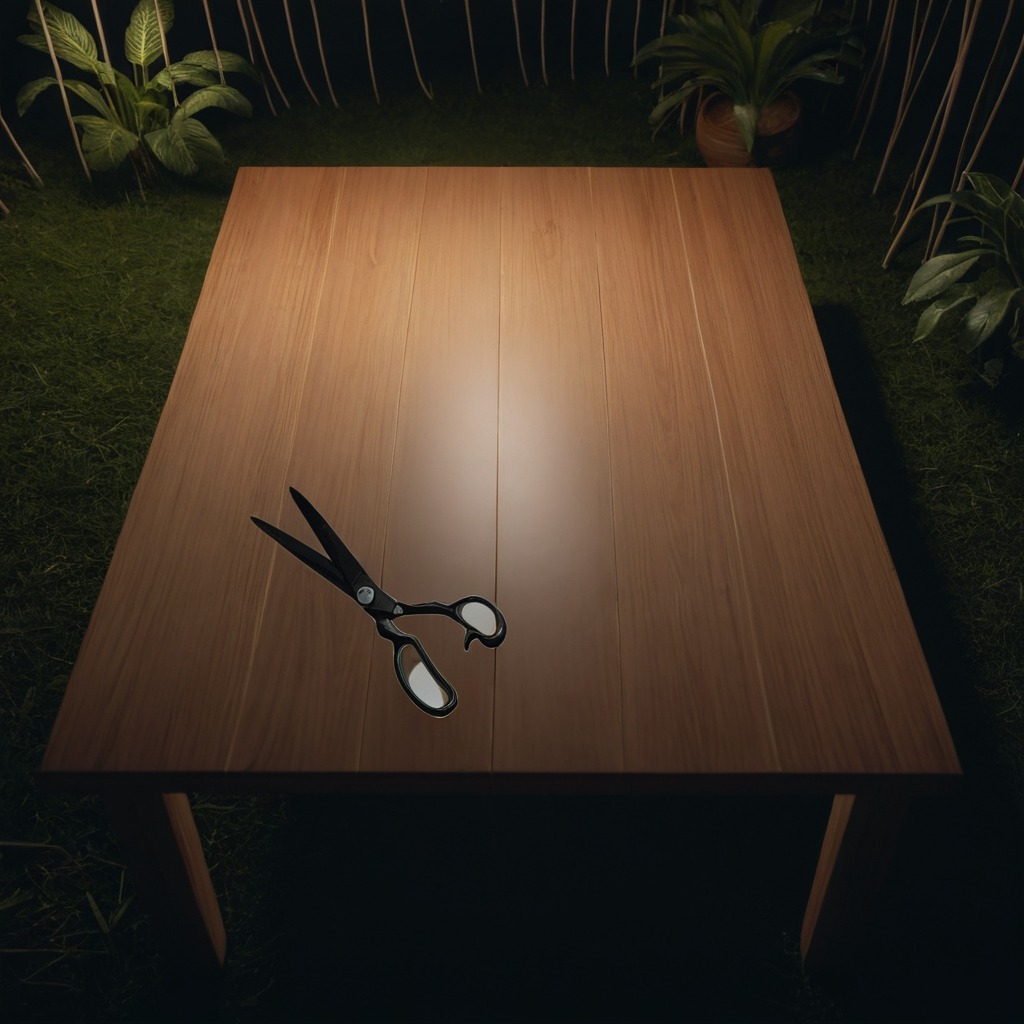
A scissor is lying on a wooden table inside a jungle field workshop tent at night.